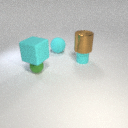
large cyan rubber sphere to the right of small green rubber sphere